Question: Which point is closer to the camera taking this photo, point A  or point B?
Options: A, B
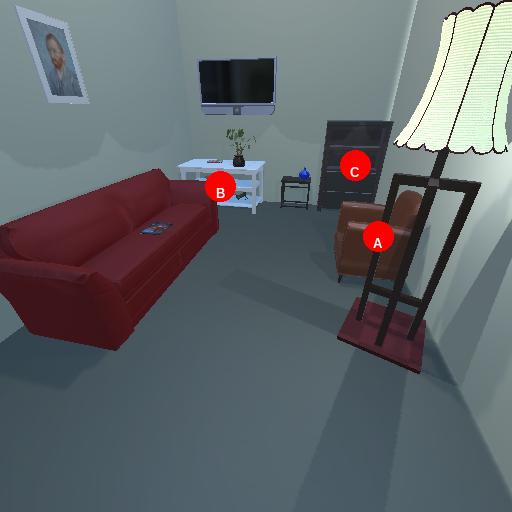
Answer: A